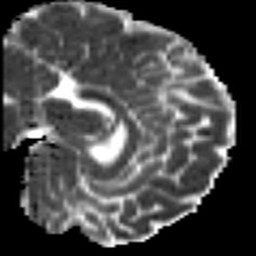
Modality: MD
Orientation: sagittal
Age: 21
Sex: male
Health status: ill
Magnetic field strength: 3 T
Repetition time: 9 s
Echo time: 0.093 s